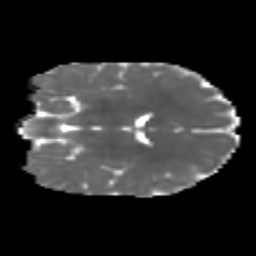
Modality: MD
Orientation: coronal
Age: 7
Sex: male
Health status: healthy